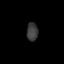
Tissue: prostate
Cell type: T cells
Senescence score: 0.3539
Nuclear area (px): 200
Mean DAPI intensity: 59.015